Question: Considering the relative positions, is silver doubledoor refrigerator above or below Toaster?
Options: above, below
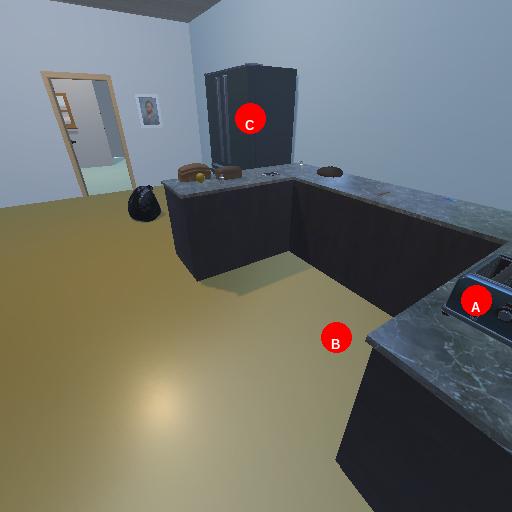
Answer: above